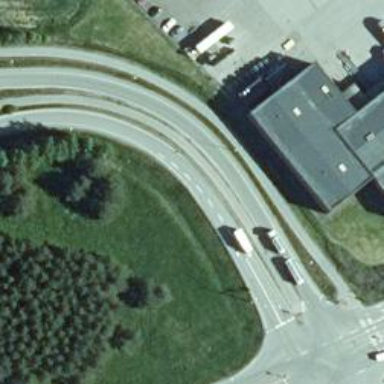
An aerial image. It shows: Trunk link highway with asphalt surface.